Question: I want to detect collision between a rectangle and an arrow. What is the best algorithm or method for that?
I tried to implement Separating Axis Theorem but for following case i get collision = true which is wrong.

Also, is an arrow a convex polygon?
Thanks for help.
Regards
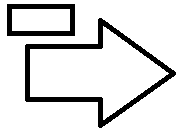
Answer: An arrow is <URL>.
The easiest way to do this would probably be to treat the arrow as two separate shapes: a rectangle and a triangle. Checking for a rectangle-to-rectangle collision is pretty easy, and for the triangle (which convex) you could use whatever code you have for checking against convex polygons. If either returns true for collision, return true; otherwise, return false.
Hopefully that helps.